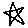
Label: star